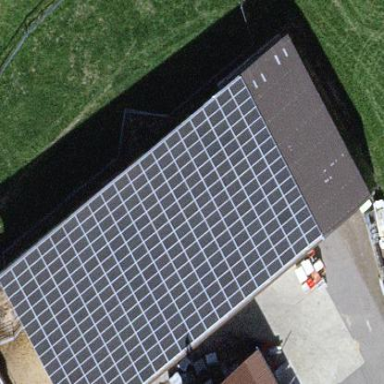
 consisting of solar photovoltaic panels."